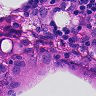
Metastatic tissue present: yes